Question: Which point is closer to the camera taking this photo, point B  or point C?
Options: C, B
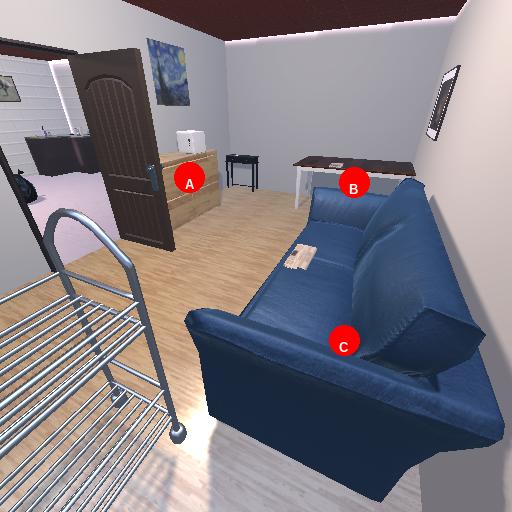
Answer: C